Aerial crown-view tile of a tropical tree (Barro Colorado Island, Panama), acquired 20250715:
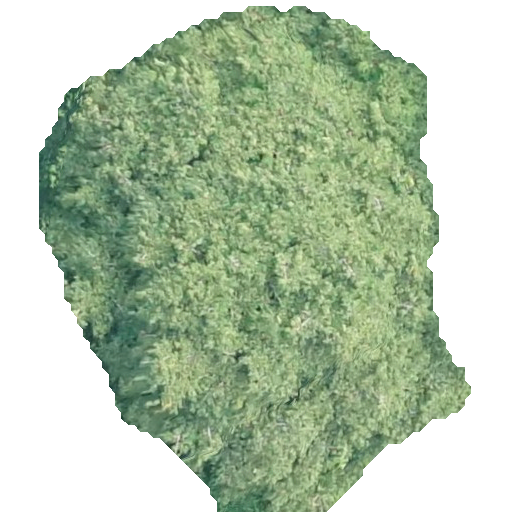
Species: Virola surinamensis
GBIF accepted scientific name: Virola surinamensis
Crown area: 236.51 m²